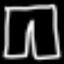
Label: pants